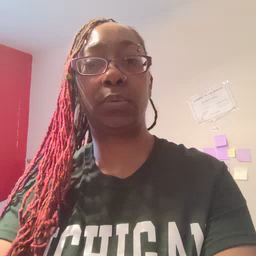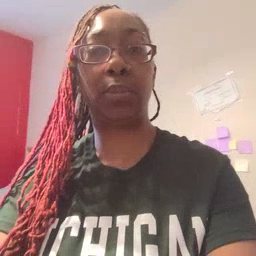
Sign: tiger